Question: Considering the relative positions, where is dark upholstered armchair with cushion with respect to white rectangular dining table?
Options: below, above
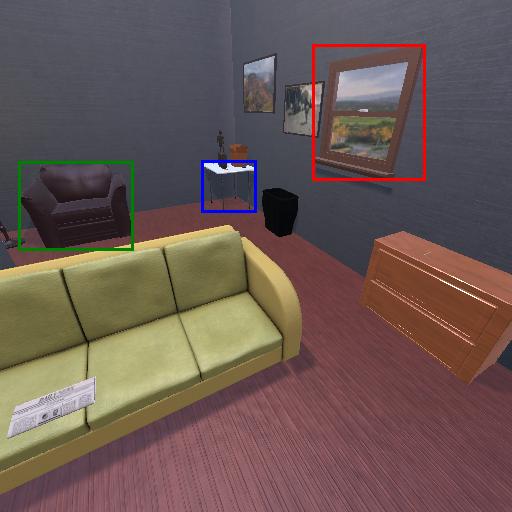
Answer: below